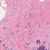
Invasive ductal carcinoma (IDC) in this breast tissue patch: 0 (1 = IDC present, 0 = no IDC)